Field crop: maize
Growth stage: 2
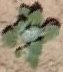
Species: chenopodium